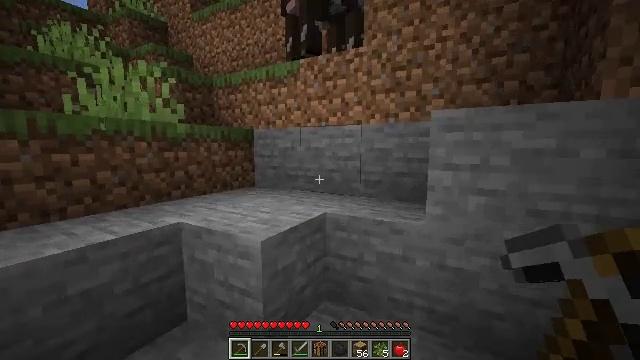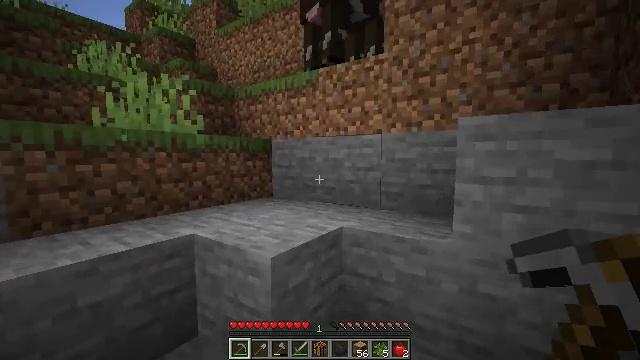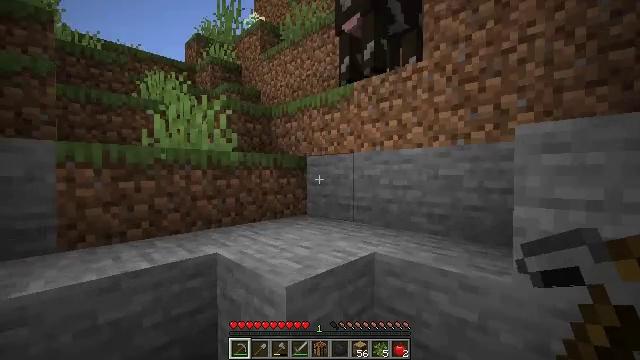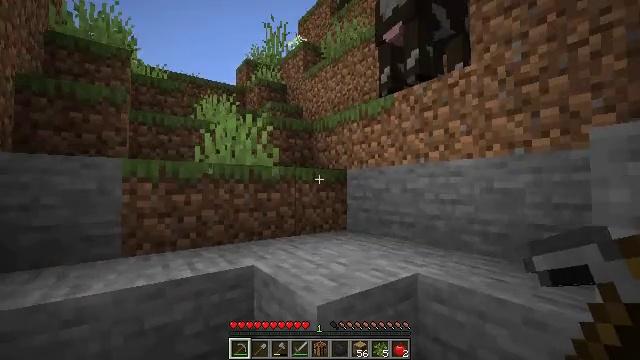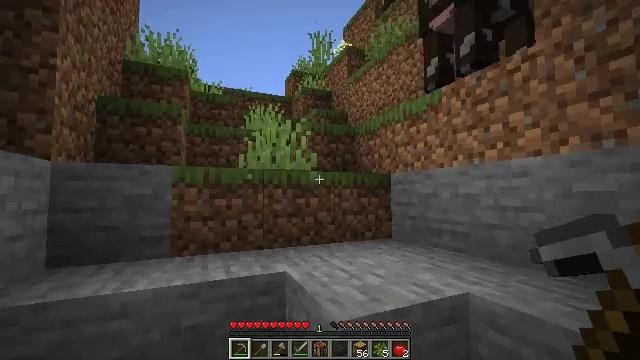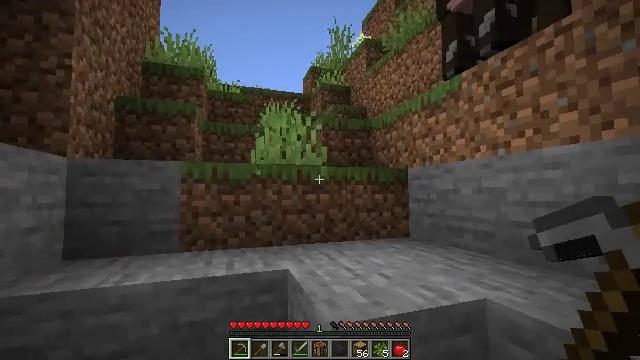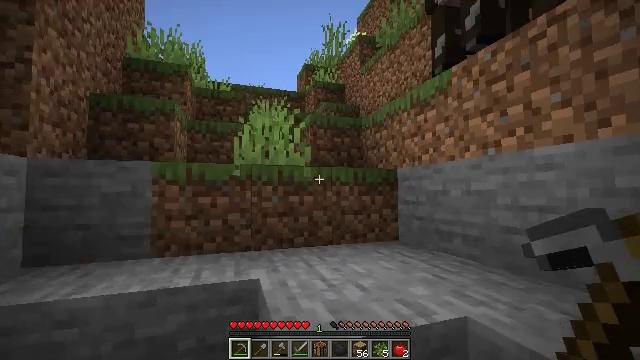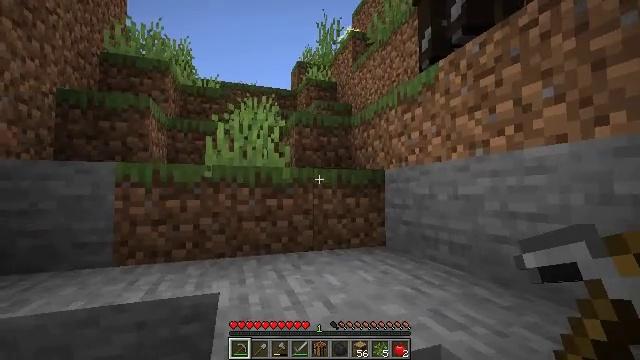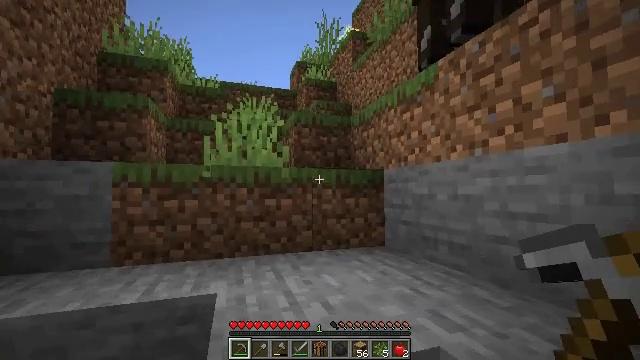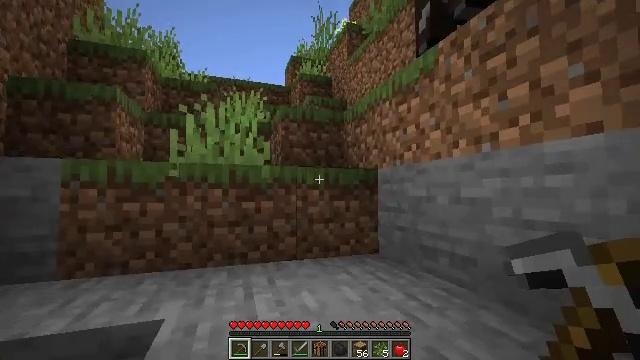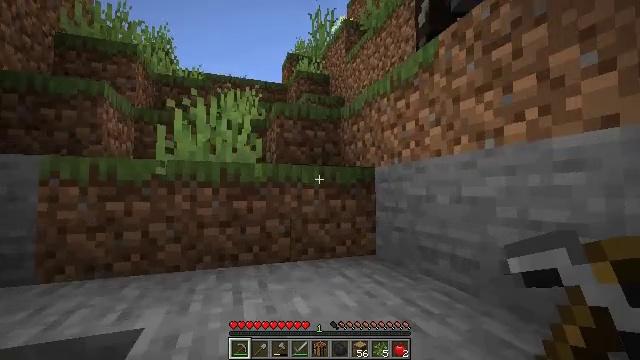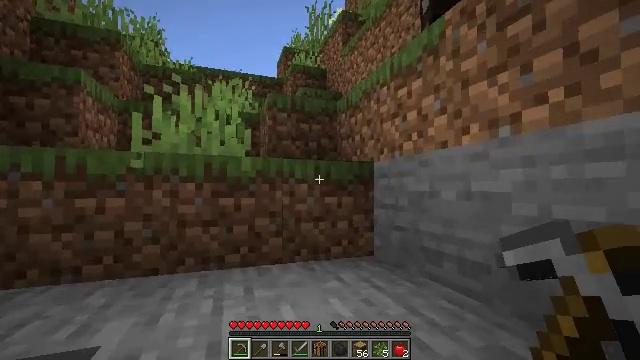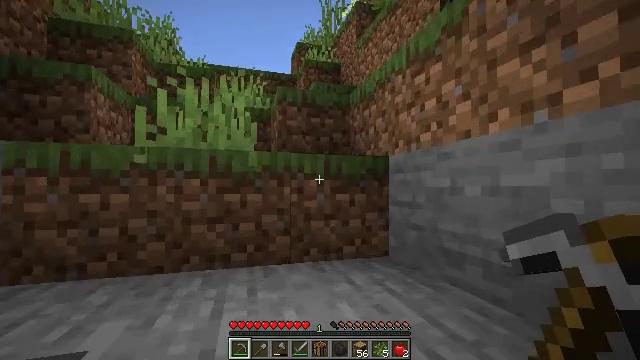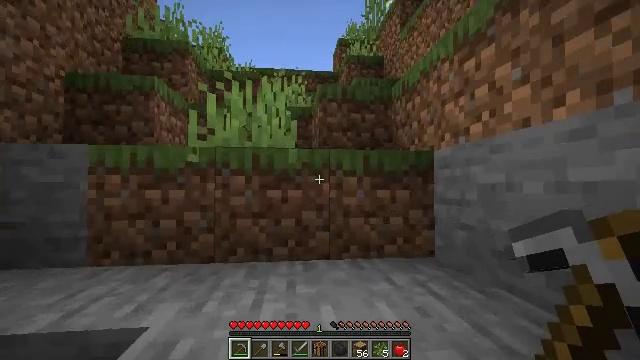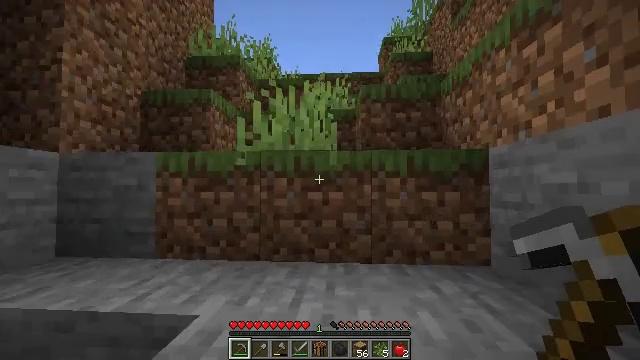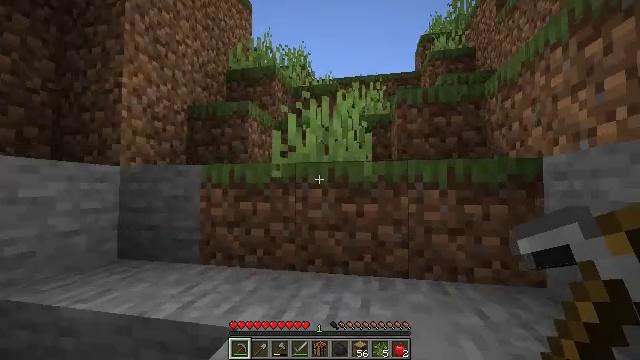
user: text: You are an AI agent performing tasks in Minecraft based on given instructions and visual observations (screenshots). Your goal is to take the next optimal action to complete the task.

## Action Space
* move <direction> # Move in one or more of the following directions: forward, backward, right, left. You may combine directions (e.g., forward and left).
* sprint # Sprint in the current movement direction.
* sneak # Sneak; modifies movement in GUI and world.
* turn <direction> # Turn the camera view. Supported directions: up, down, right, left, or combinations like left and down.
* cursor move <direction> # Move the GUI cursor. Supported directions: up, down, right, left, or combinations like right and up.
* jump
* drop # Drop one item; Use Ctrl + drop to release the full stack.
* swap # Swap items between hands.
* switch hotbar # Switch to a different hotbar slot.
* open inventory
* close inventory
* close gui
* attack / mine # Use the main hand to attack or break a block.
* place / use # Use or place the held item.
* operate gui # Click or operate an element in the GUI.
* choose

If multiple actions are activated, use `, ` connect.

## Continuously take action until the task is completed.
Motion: motion action
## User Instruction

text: Gather hay blocks from the farm.
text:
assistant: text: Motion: move forward and move right, turn left and up
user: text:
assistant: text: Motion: move forward and move right, turn left and up
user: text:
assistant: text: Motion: move forward and move right, turn left and up
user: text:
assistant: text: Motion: move forward and move right, turn left and up
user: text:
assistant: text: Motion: move forward and move right, turn left
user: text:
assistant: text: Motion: move forward and move right
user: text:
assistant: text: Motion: move forward and move right
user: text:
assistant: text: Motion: move forward
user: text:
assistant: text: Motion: move forward
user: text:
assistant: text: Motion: move forward
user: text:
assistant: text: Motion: move forward
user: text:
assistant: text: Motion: move forward, turn left
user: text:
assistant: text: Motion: move forward, turn left
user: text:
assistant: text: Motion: move forward and move right, turn left
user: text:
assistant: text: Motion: move forward and move right, turn left, jump
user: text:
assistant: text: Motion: move forward and move right, turn left, jump
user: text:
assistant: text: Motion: move forward and move right, turn left, jump
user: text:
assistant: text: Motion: move forward and move right, turn left, jump
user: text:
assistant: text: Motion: move forward and move right, turn left, jump
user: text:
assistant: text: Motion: move forward and move right, turn left
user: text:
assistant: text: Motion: move forward and move right, turn left
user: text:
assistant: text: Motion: move forward and move right, turn left
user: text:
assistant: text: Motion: move forward and move right
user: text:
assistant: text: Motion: move forward and move right, turn left
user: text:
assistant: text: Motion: move forward and move right, turn left
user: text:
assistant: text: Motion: move forward and move right, turn left
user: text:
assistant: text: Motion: move forward and move right
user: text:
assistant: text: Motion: move forward and move right, jump
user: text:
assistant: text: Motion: move forward and move right, jump
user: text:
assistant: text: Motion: move forward and move right, jump